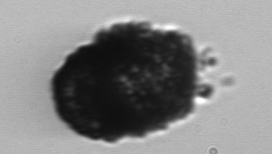
Label: Stenosemella_pacifica